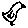
Label: bird